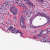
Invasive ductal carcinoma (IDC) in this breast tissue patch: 1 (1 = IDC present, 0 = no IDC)